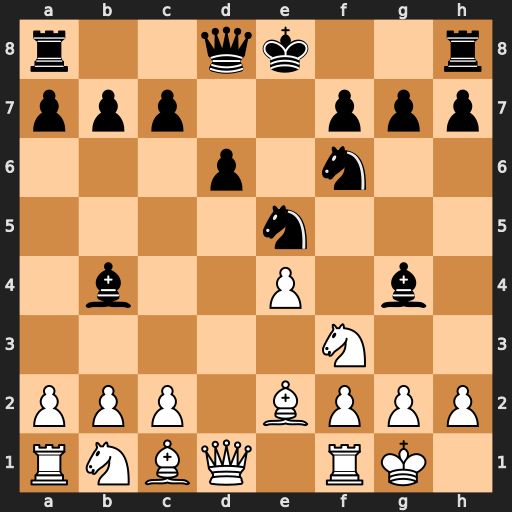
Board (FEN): r2qk2r/ppp2ppp/3p1n2/4n3/1b2P1b1/5N2/PPP1BPPP/RNBQ1RK1
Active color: w
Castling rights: kq
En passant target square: -
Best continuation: Nxe5 dxe5 Bxg4 Qxd1 Bxd1